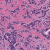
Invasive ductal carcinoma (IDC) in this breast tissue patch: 1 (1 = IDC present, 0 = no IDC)